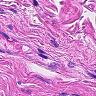
Metastatic tissue present: no